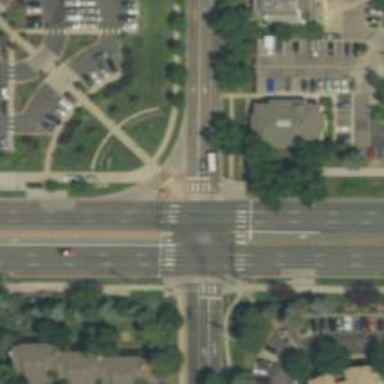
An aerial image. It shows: Primary highway with separate asphalt sidewalk.